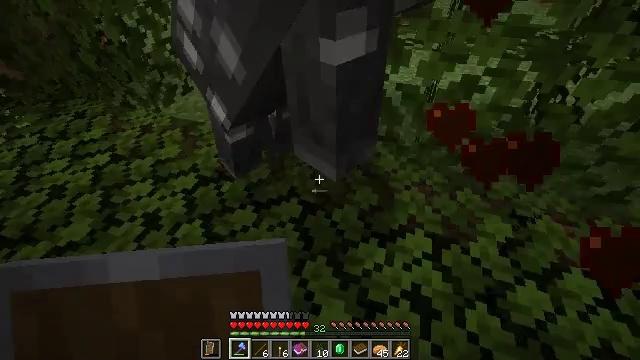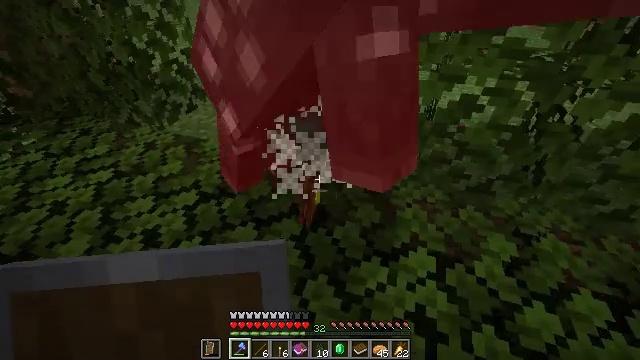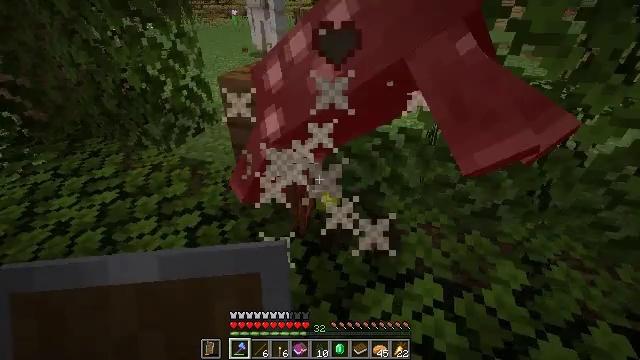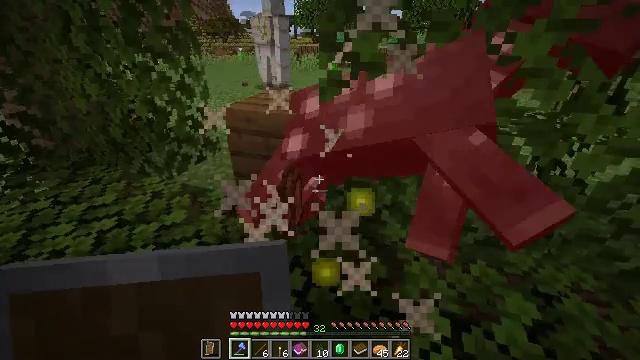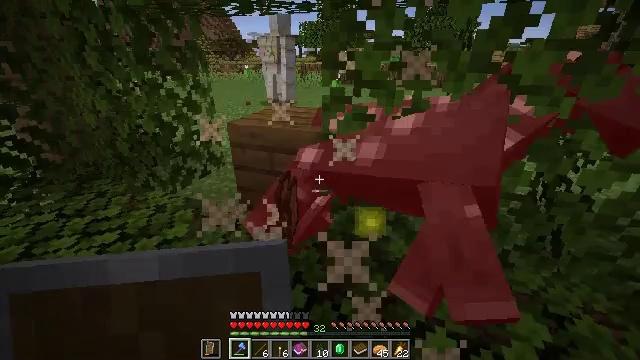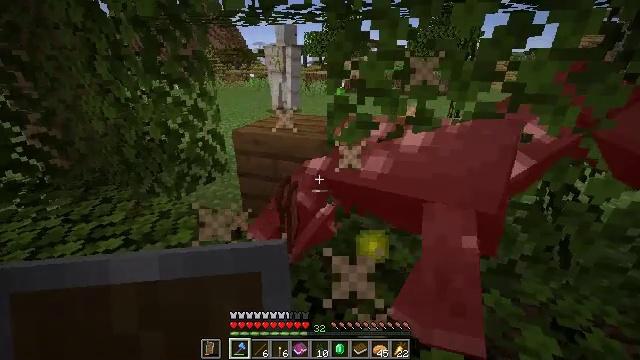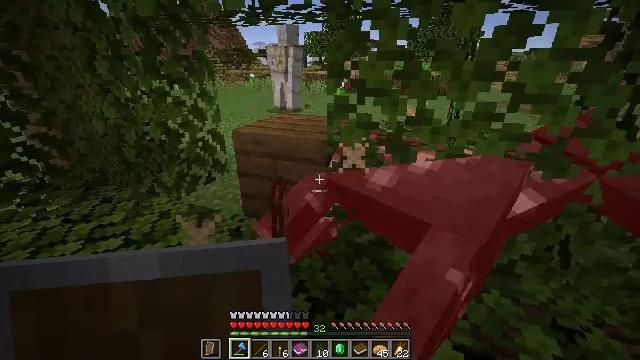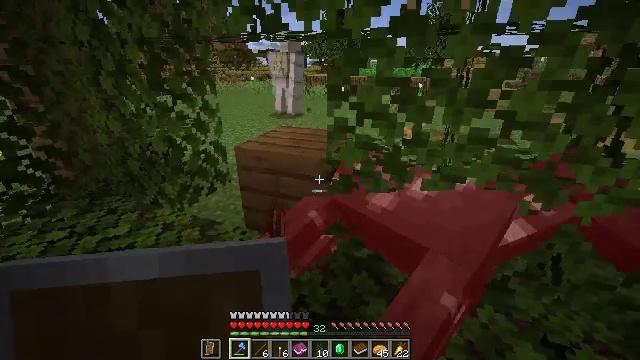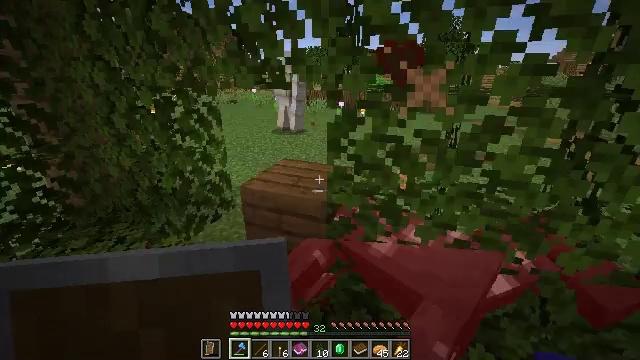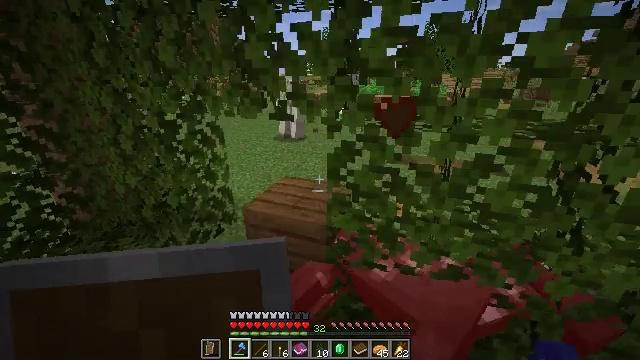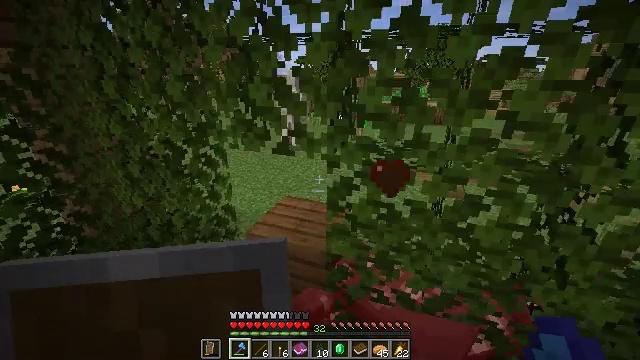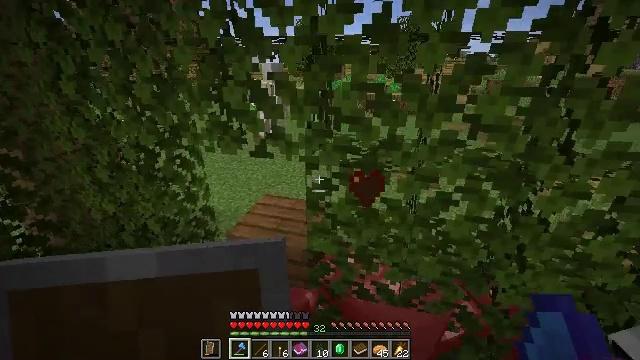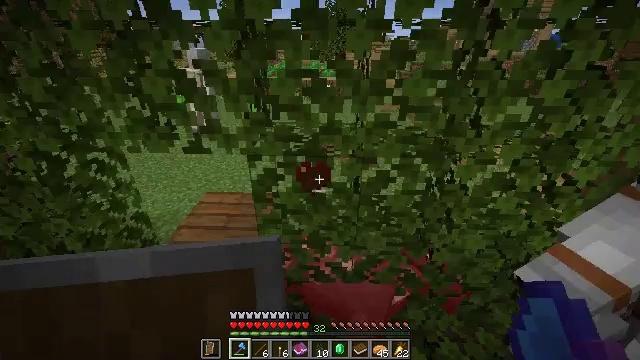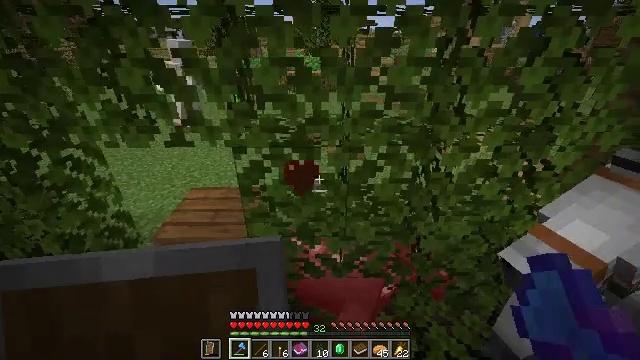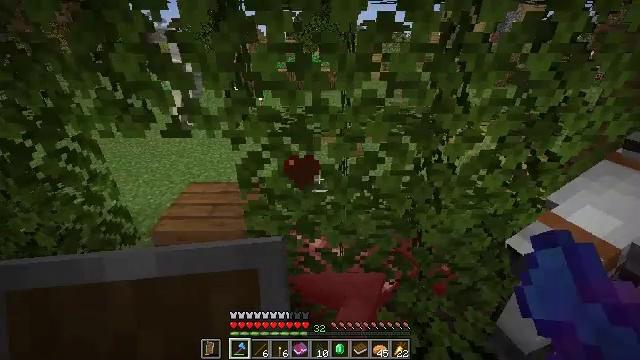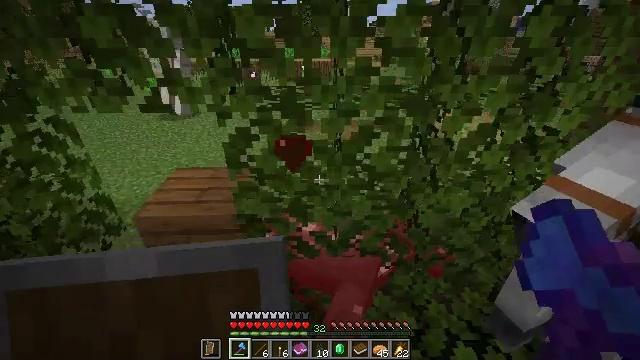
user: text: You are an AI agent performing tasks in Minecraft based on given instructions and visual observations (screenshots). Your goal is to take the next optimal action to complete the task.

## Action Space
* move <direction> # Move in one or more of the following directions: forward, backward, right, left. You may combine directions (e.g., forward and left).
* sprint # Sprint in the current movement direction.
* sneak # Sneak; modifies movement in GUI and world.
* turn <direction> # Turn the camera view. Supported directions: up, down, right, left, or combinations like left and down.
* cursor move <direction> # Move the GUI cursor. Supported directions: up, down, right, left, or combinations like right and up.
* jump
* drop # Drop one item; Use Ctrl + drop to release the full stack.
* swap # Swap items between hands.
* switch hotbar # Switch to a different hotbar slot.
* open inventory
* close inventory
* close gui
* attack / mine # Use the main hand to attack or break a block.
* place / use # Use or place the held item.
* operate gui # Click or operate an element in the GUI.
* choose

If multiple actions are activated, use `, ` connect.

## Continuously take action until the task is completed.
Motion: motion action
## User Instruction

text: Remove a suspicious stew from the inventory.
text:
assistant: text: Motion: turn up
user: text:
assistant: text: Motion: turn up
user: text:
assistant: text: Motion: turn up
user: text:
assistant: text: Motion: turn up
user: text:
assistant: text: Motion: turn up
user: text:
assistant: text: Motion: no_op
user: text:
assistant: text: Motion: jump
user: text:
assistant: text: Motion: turn up, jump
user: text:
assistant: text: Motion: jump
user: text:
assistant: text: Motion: jump
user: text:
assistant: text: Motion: turn right and down, jump
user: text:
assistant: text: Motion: turn right and down, jump
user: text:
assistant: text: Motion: turn right and down
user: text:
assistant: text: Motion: move forward
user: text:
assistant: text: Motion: move forward, turn right and down
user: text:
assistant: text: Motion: move forward, turn right and down
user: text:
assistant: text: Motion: move forward and move left, turn right
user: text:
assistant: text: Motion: move forward and move left, turn right
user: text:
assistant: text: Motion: move forward and move left
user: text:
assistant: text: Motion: move forward and move left, turn right
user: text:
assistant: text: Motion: move forward and move left, turn right
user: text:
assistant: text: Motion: move forward and move left, turn right
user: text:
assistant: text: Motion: move forward and move left, turn right
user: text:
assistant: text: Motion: move forward
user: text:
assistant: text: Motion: no_op
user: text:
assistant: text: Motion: no_op
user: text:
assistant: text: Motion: no_op
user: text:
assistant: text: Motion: move left
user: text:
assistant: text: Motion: move left, turn right
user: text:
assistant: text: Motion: move left, turn right